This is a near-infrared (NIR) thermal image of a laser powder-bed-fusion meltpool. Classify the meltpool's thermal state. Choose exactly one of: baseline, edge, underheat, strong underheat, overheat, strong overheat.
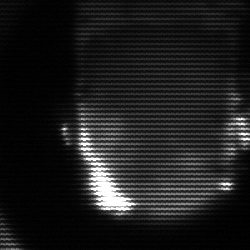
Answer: baseline